Field crop: maize
Growth stage: 1
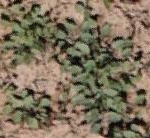
Species: convolvulus